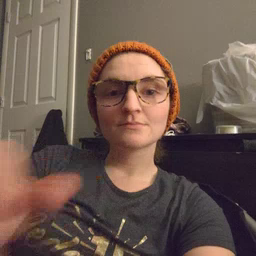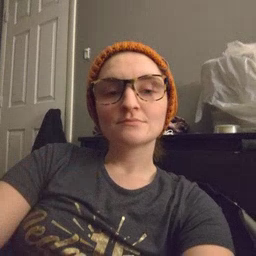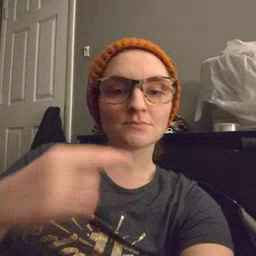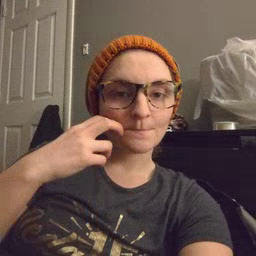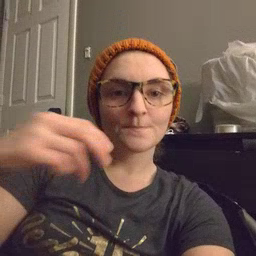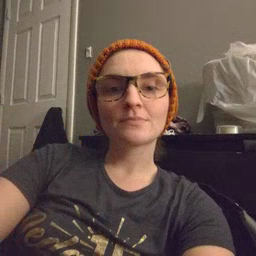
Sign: gum